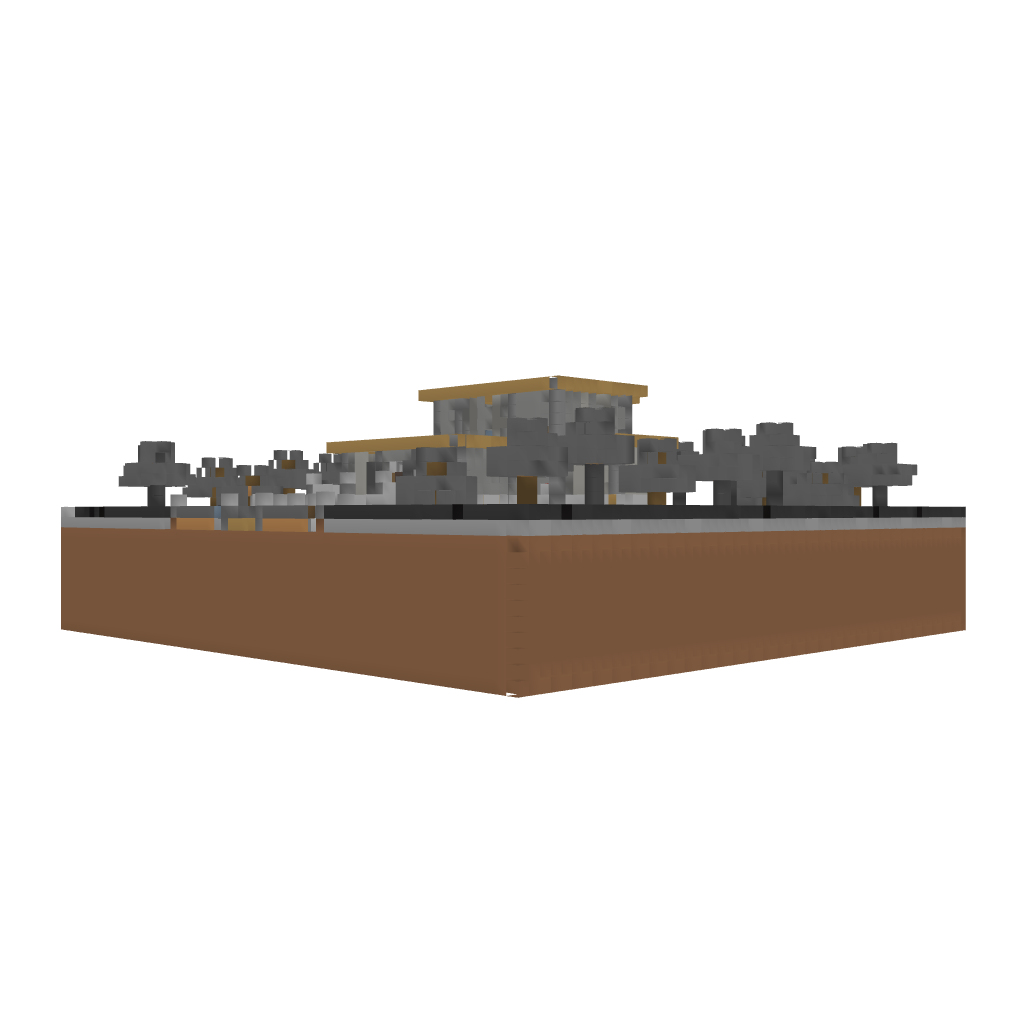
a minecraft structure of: Modern 2 story house above small pond